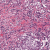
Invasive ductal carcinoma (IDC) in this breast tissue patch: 1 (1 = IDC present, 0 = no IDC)